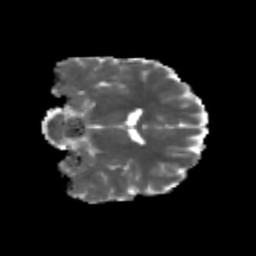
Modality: MD
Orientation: coronal
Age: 20
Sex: male
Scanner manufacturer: siemens
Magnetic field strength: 3 T
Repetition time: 3.5 s
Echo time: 0.113 s